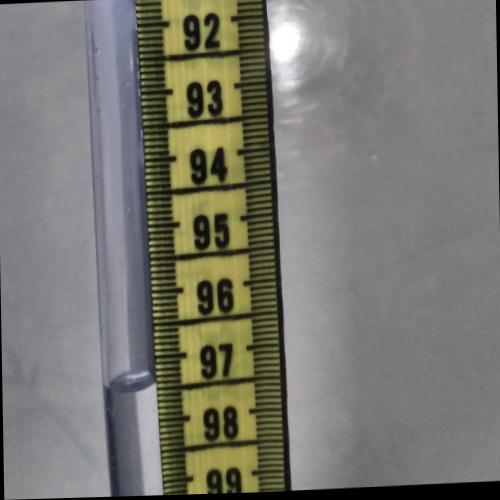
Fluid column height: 97.9 cm